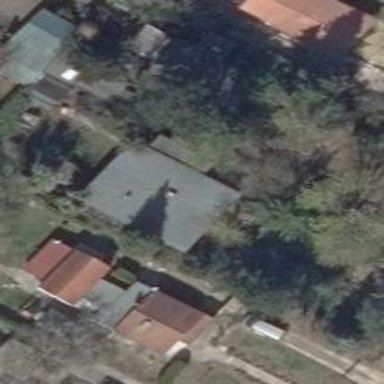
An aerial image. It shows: Detached building with flat roof.